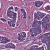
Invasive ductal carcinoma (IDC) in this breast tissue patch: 1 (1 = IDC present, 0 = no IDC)